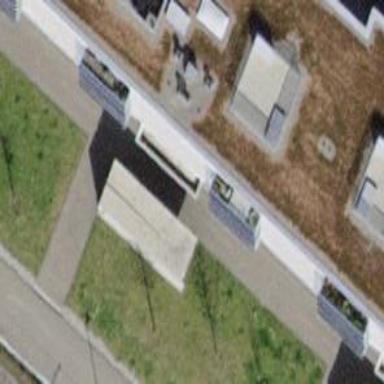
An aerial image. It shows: Bicycle parking area.